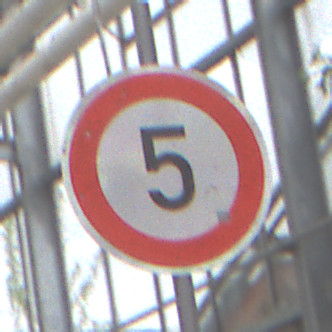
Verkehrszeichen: Geschwindigkeit5
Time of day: Midday
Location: Roofed (Special)
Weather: Overcast
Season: NotSpecified
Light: Natural